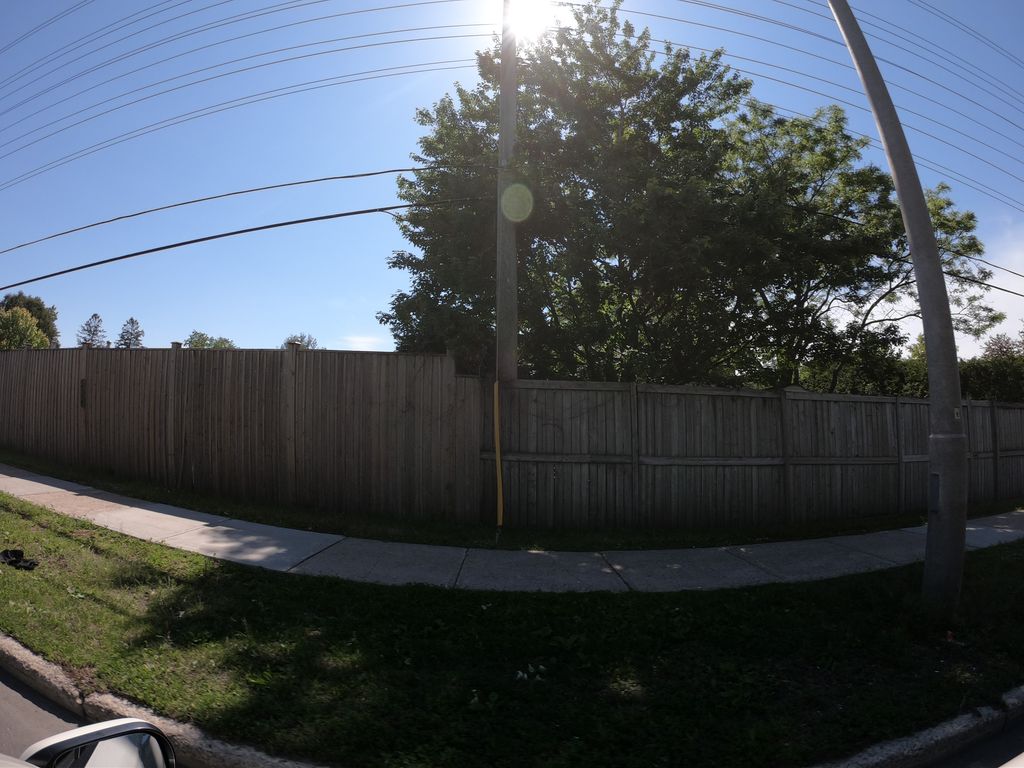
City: ottawa-gatineau